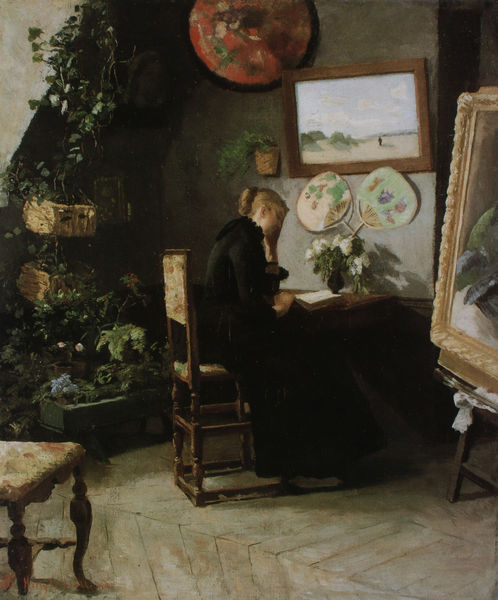
Titel: Innenansicht Atelier, Paris
Künstler: Kitty Kielland
Standort: Lillehammer
Institution: Kunstmuseum
Schlagwörter: blau, dunkel, gemälde, himmel, kopf, schatten, grün, landschaft, ocker, sitzen, blume, blumen, braun, fenster, frau, hintergrund, kleid, licht, profil, raum, schwarz, stuhl, stühle, weiss, zimmer, dach, schirm, beige, fächer, blond, wand, gesicht, rahmen, bild, bildnis, goldrahmen, innenraum, porträt, boden, haare, interieur, pflanzen, genre, vase, japan, bilder, schreibtisch, blumenvase, parkett, dielen, polster, lesen, atelier, malerin, staffelei, nachdenken, geneigt, blumenstrauss, blumentöpfe, buch, gestützt, künstlerin, palette, pinsel, pult, brief, schreiben, mansarde, lesend, schriftstück, bild im bild, paletten, einrichtung, kletterpflanzen, fplanzen, zimmel, atelierraum, ateiler, einkehr, schreihtisch